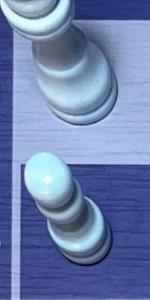
Label: Pawn_White